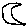
Label: moon